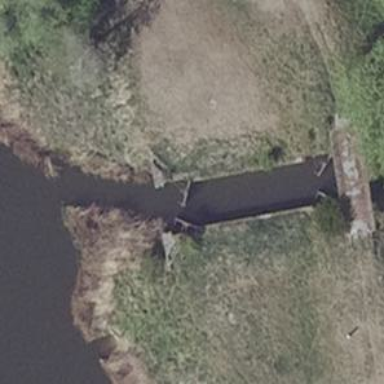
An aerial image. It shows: Lock gate on waterway.